Interaction volume radius: 5 \u00c5
Interaction volume height: 15 \u00c5
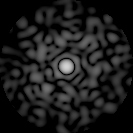
Disorder parameter: 0.8561